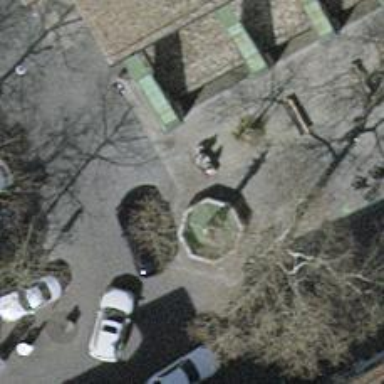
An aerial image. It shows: Bench.